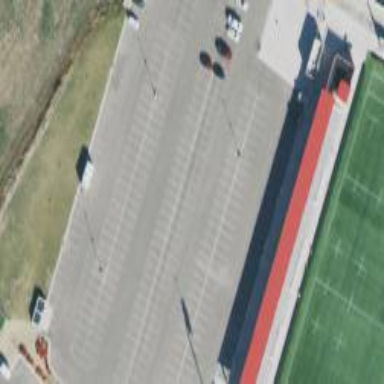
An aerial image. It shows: Parking area with surface.